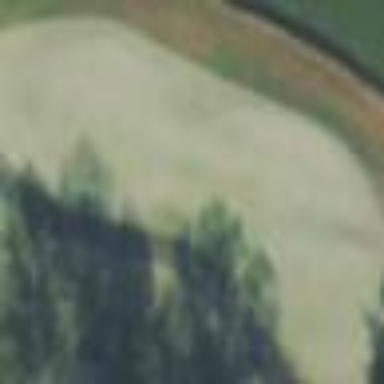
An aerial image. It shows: Golf tee.